Question: I am seeing an issue with iOS 7. When I bring my UITableView in edit mode - I noticed that I can tap on multiple red "-" button to bring "Delete" option on multiple cells. When this happens I see below warning in console logs. Also, after some operations I am not able to tap on the "-" button.
Works fine in iOS 6.
Is this an iOS7 bug? Do anyone know the workaround for this?
'''
- (BOOL)tableView:(UITableView *)iTableView canEditRowAtIndexPath:(NSIndexPath *)iIndexPath {
return (self.isEditMode) ? YES : NO;
}
- (UITableViewCellEditingStyle)tableView:(UITableView *)aTableView editingStyleForRowAtIndexPath:(NSIndexPath *)iIndexPath {
return (iIndexPath.row !=0 && self.isEditMode) ? UITableViewCellEditingStyleDelete : UITableViewCellEditingStyleNone;
}
'''

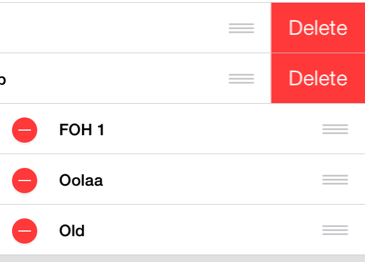
Answer: This is an issue with iOS 7 and shall be fixed in next iOS release. Have reported this to Apple.